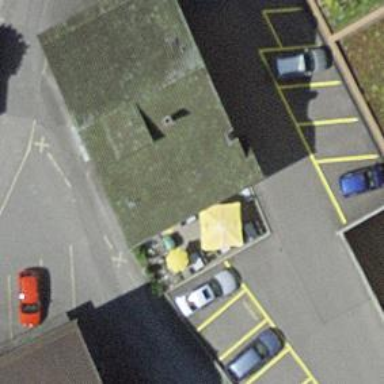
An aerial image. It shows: Pub.